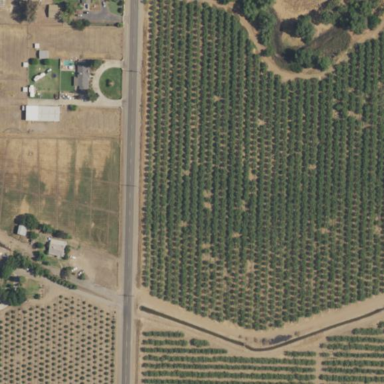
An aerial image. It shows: Orchard filled with almond trees.